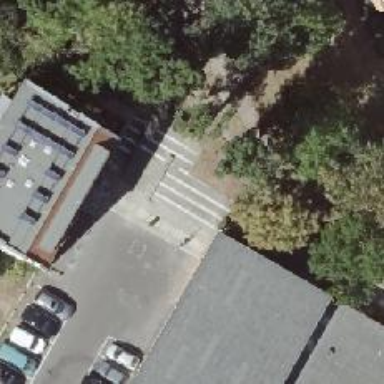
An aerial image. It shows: Footway along the road.